Current action and preconditions to check: trajectory_clear

Your task: For each precondition in the list above, predict whether it will hold at this action.

Consider the current scene as observed from the mobile robot's camera, and analyze the predicted future states of all dynamic agents (e.g., people, animals, vehicles, or any moving entities) within the NEXT SECOND.

IMPORTANT: Only answer "very likely" if you are absolutely certain—based on strong, clear evidence—that a dynamic agent will violate the precondition in the predicted future state. Do NOT answer "very likely" for unlikely, ambiguous, or low-probability risks.

Ask yourself for each precondition: Is there a high probability, with clear and convincing evidence, that the predicted future states of any dynamic agent will interfere with the predicted future state of the currently executing action within the NEXT SECOND, causing that precondition to fail?

Assess the risk level based on these predictions. Use "likely" or "very likely" if motions create a clear risk of interference.

Use "neutral" or "improbable" if agents are nearby but their predicted paths are clearly diverging or non-conflicting.

Failure Risk Categories: "very improbable", "improbable", "neutral", "likely", "very likely"

Answer Format: Output ONLY the probability_of_failure value from these categories: "very improbable", "improbable", "neutral", "likely", "very likely"

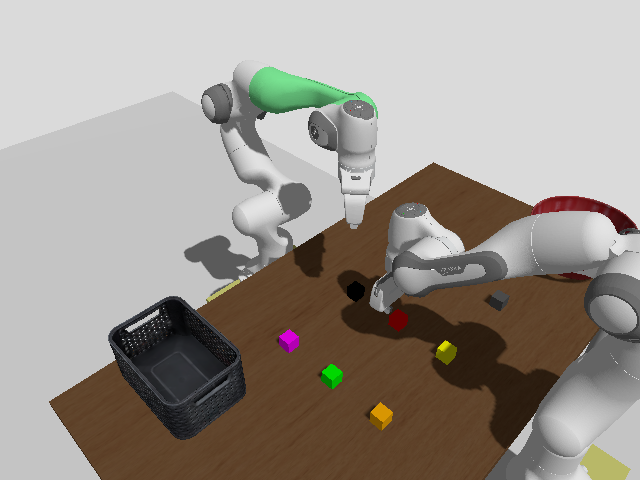

Answer: improbable